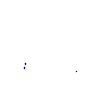
Particle: proton